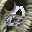
Label: 0